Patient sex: M
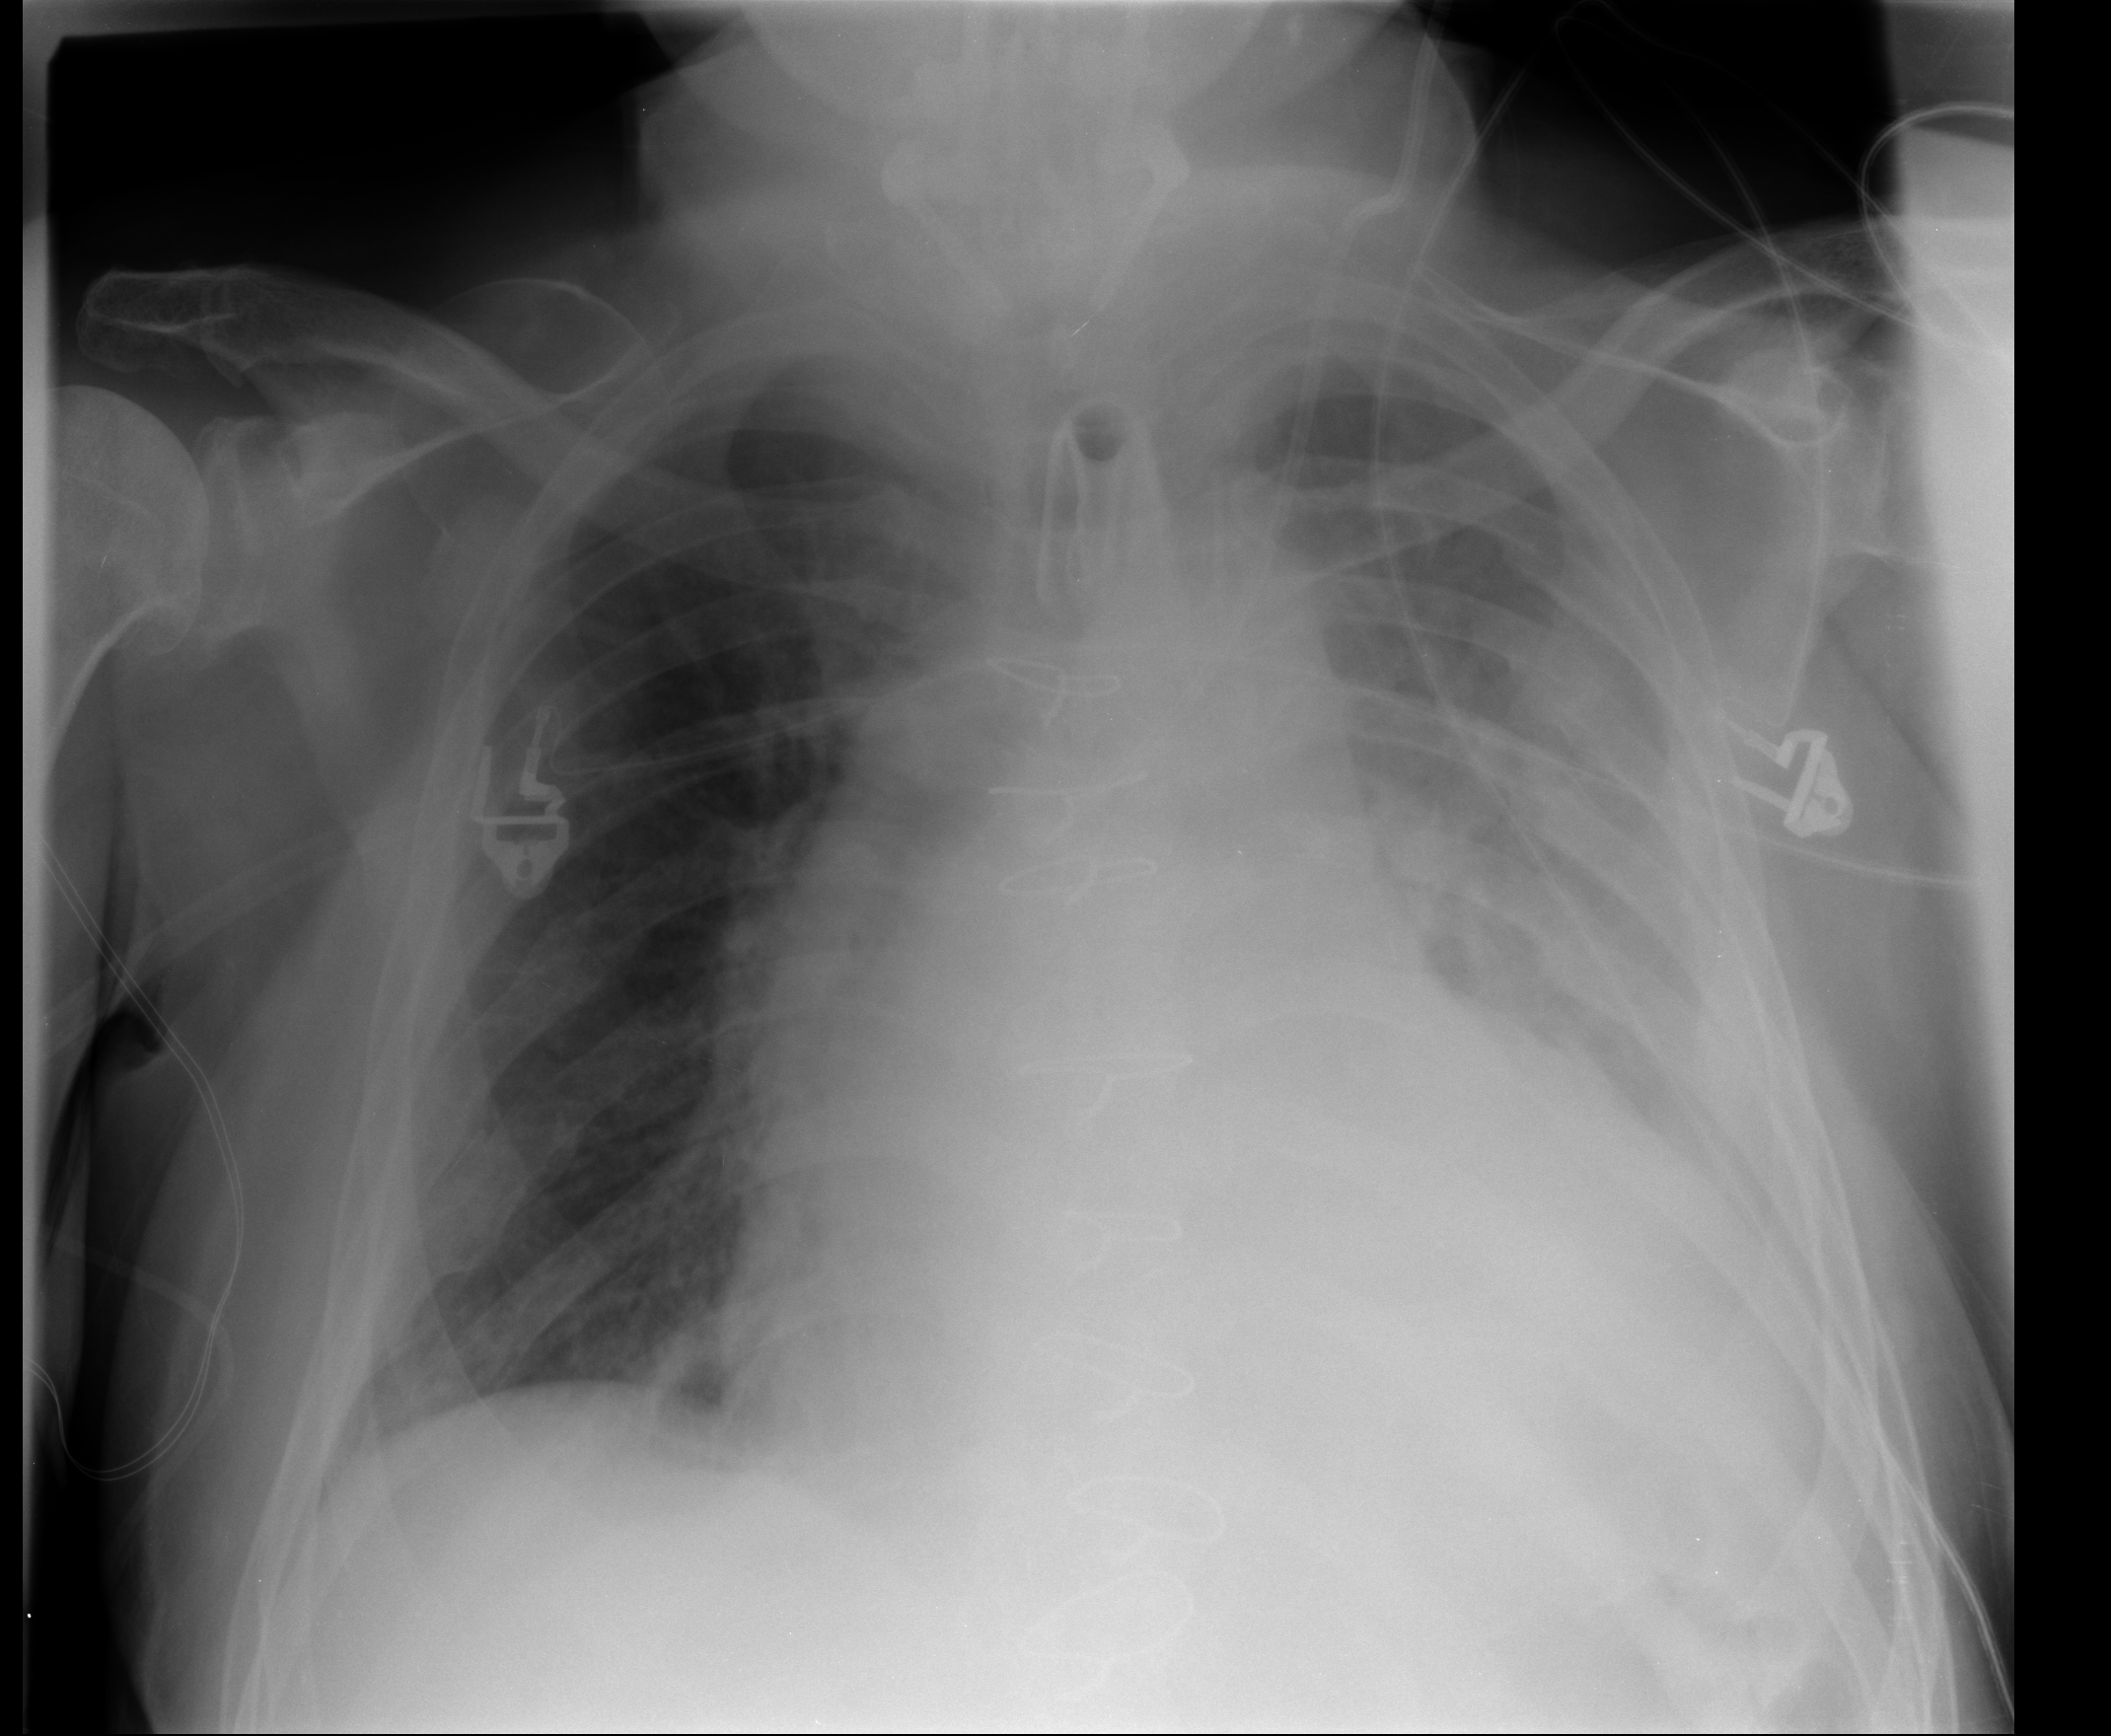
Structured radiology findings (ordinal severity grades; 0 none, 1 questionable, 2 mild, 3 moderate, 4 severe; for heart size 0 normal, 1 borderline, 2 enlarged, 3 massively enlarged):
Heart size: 2
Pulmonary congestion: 3
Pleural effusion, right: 0
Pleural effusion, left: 3
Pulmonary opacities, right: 0
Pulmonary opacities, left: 3
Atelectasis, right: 2
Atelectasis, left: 3